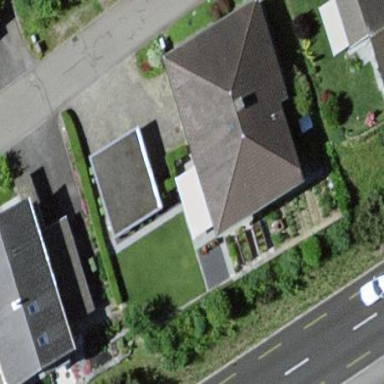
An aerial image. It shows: Detached building.